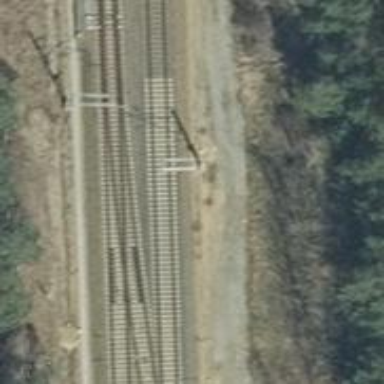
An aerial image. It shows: Milestone along the railway with catenary mast.